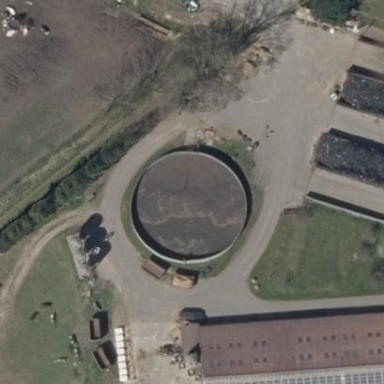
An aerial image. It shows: Storage tank that is man-made.